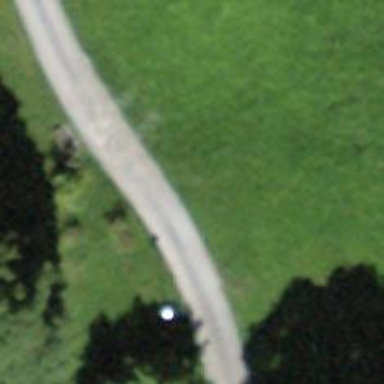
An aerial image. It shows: Unpaved residential road.